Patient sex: F
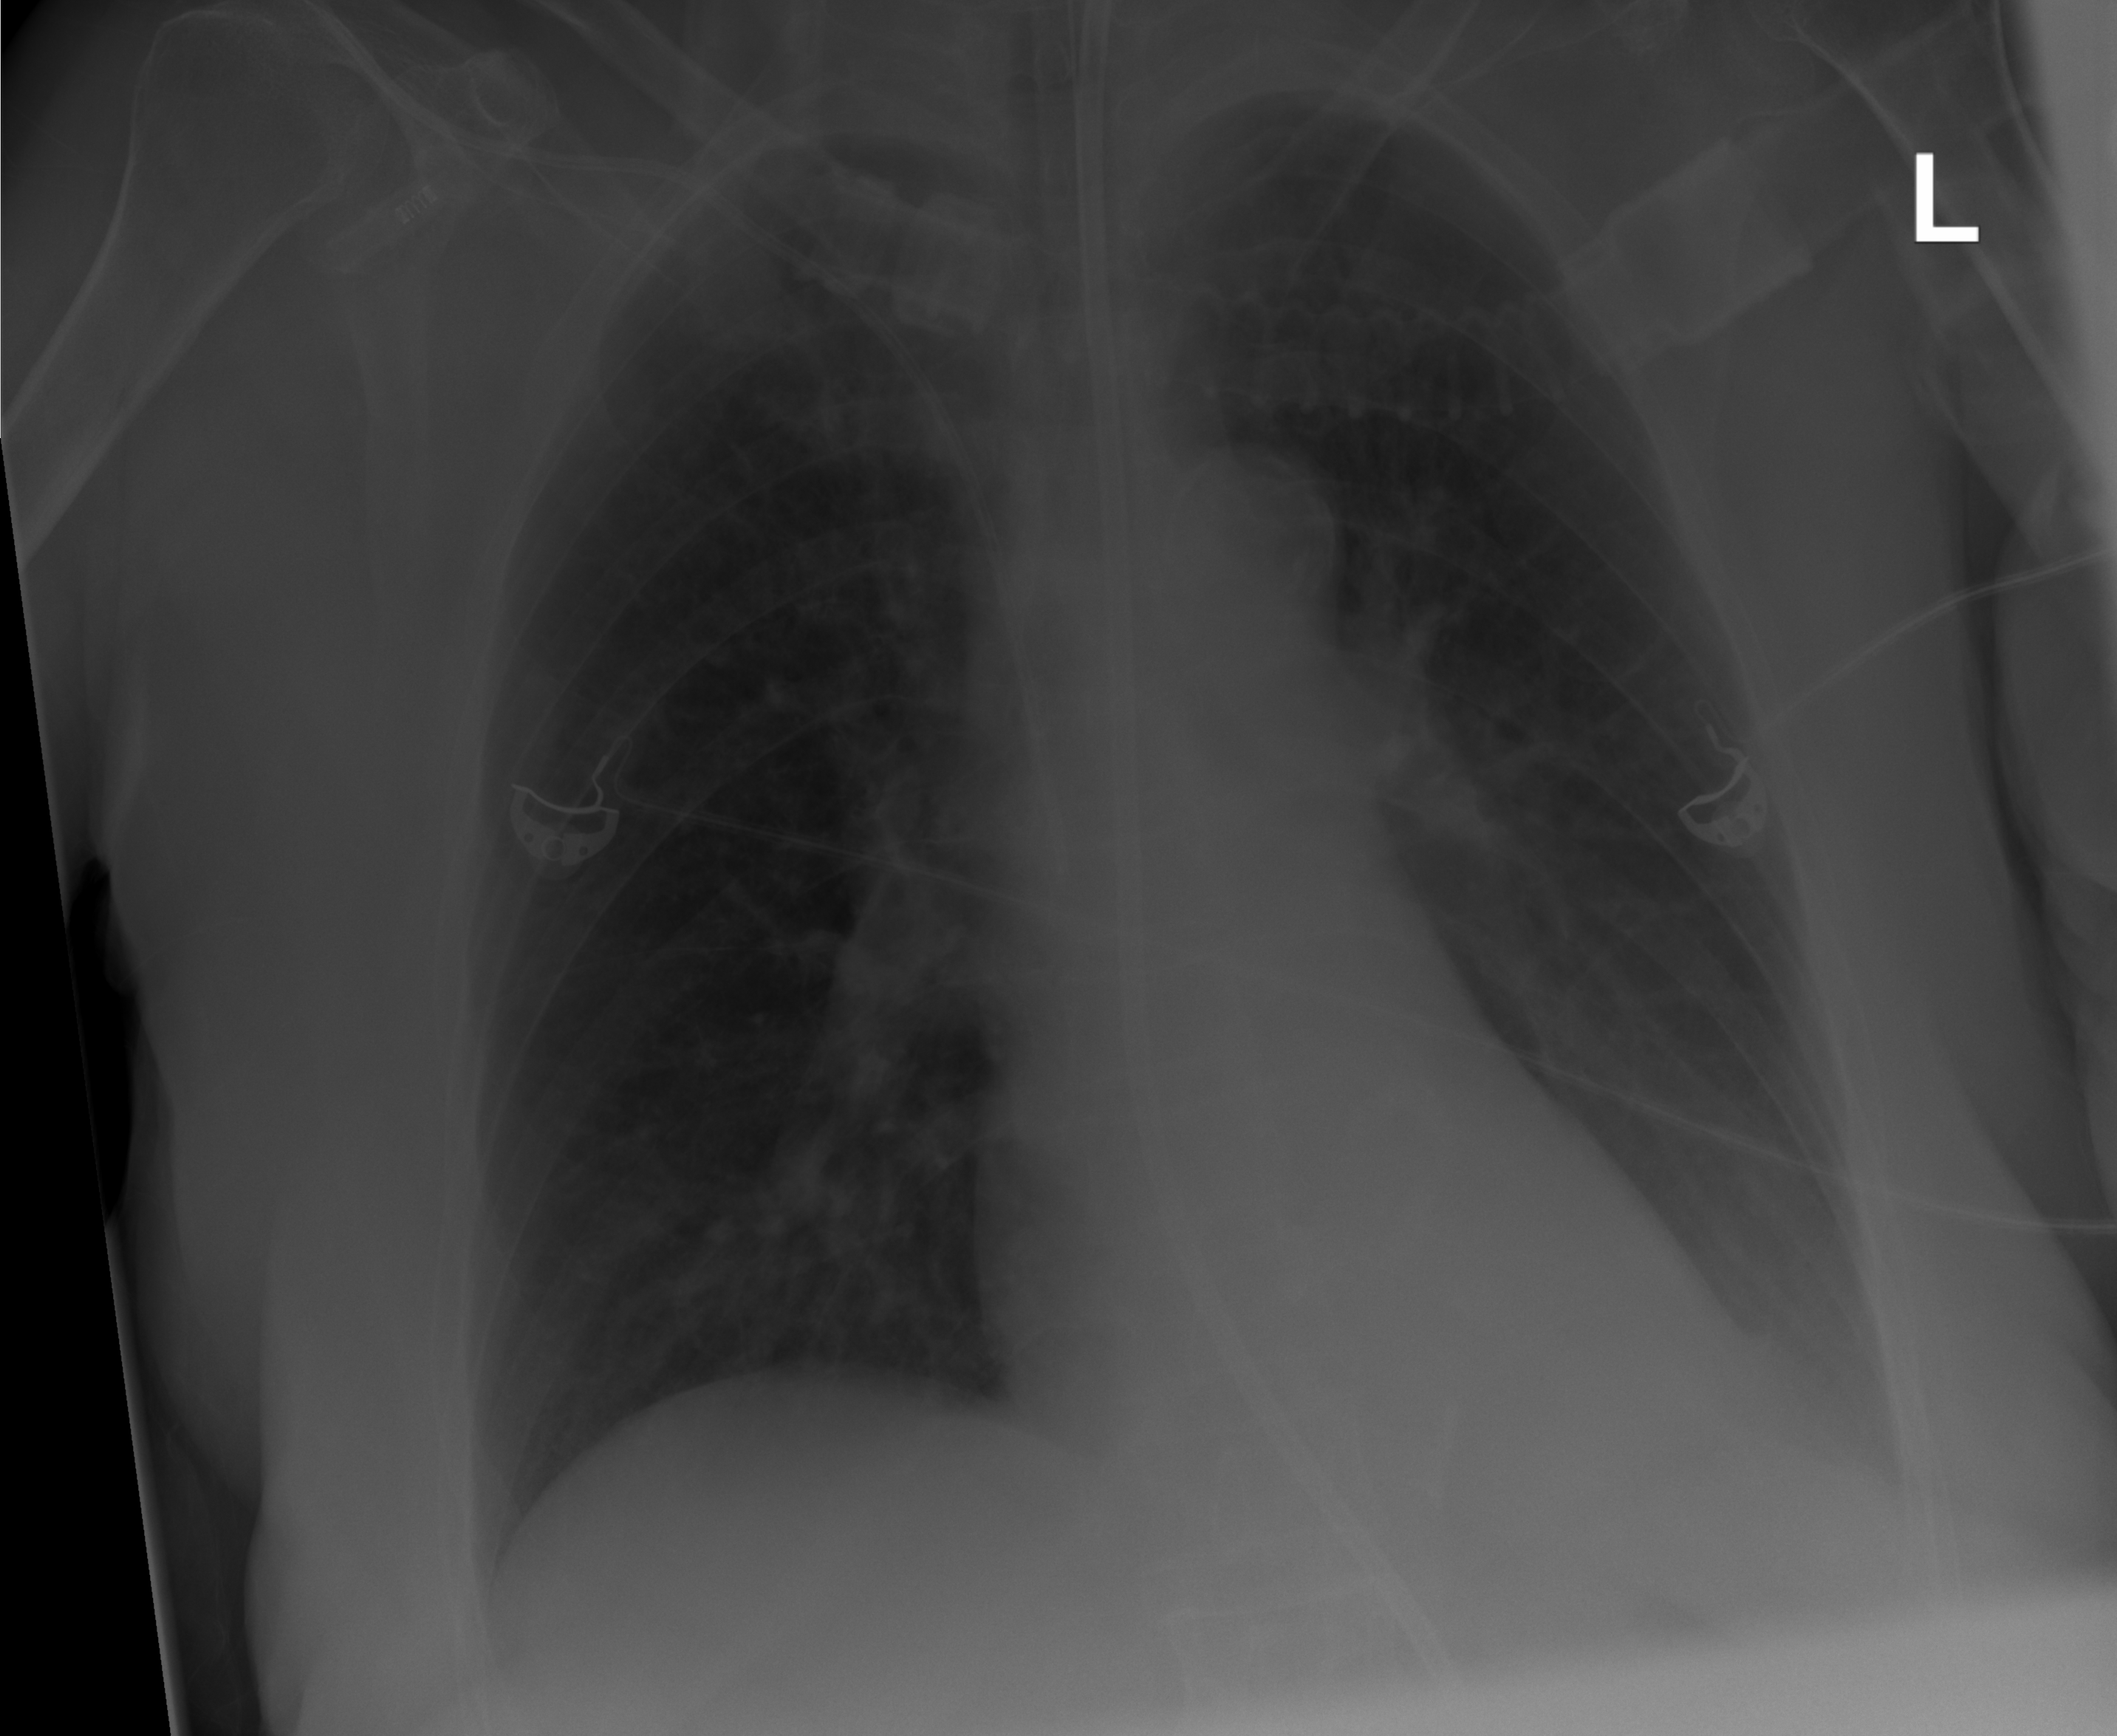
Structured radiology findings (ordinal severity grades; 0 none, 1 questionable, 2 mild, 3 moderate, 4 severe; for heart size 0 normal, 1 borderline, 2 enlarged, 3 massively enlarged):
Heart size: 0
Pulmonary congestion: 0
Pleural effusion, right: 0
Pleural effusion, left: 1
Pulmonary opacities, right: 0
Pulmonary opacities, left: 0
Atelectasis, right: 0
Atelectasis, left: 2